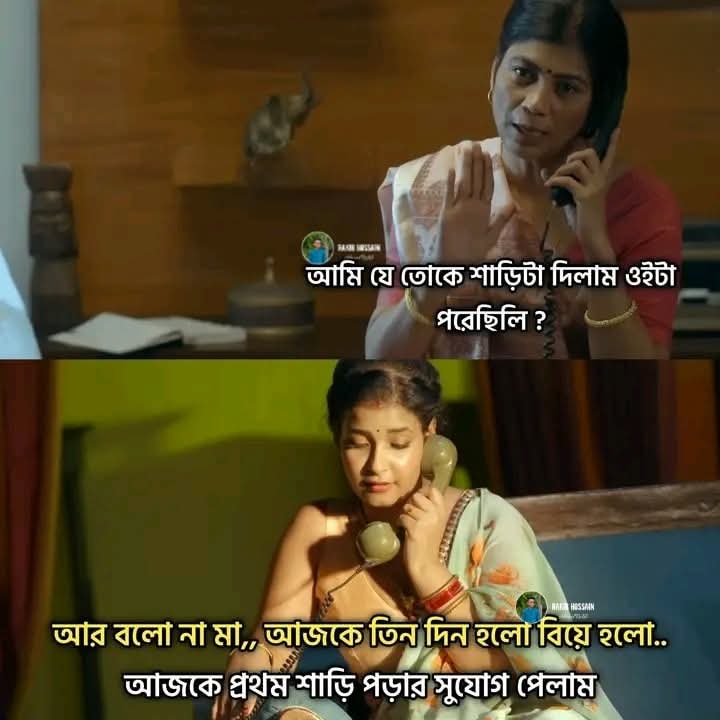
Text: আমি যে তোকে শাড়িটা দিলাম ওইটা পরেছিলি?
আর বলো না মা,, আজকে তিন দিন হলো বিয়ে হলো..
আজকে প্রথম শাড়ি পড়ার সুযোগ পেলাম
Label: Non Hate